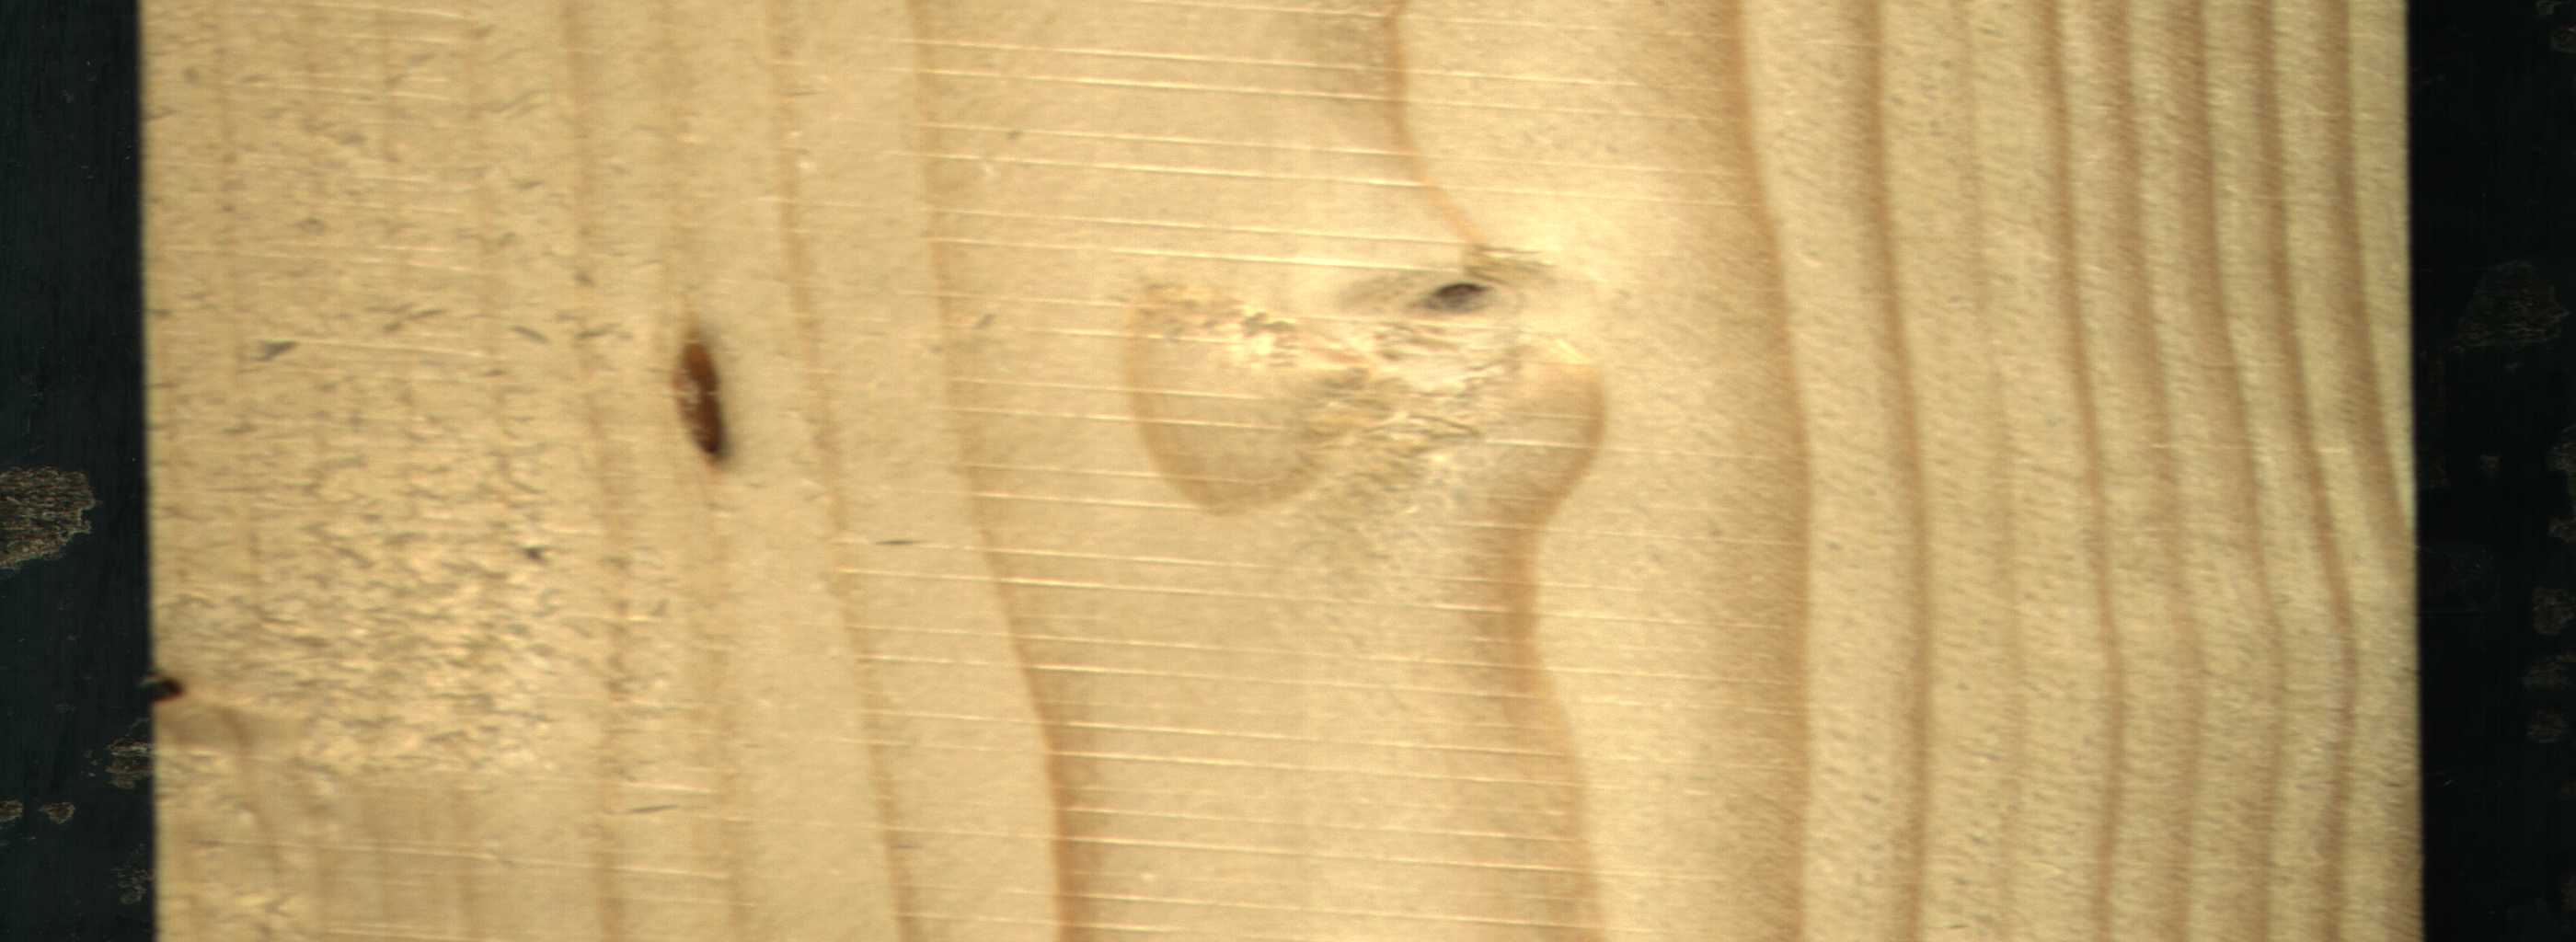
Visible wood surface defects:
resin
Knot_missing
Live_Knot